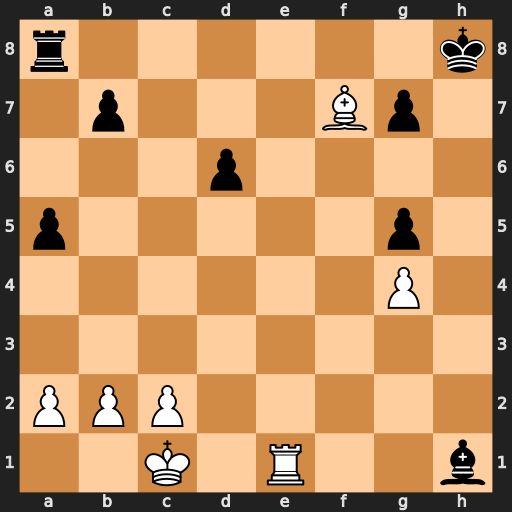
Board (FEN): r6k/1p3Bp1/3p4/p5p1/6P1/8/PPP5/2K1R2b
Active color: w
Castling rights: -
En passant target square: -
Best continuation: Rxh1#